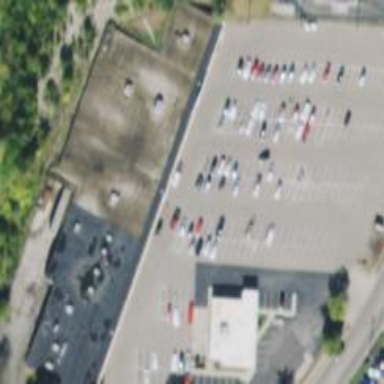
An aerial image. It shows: Retail building with skillion roof shape.